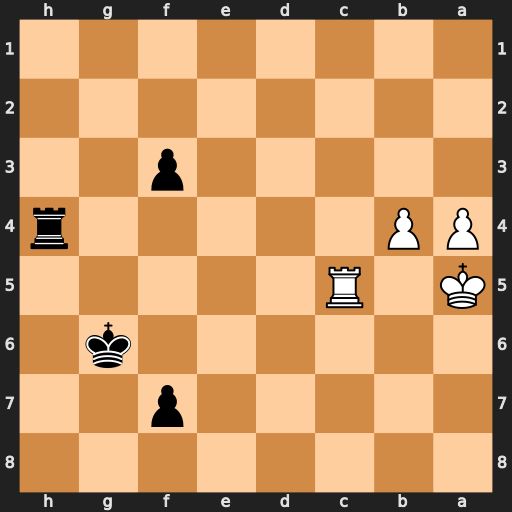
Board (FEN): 8/5p2/6k1/K1R5/PP5r/5p2/8/8
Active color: b
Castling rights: -
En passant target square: -
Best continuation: Rh5 Rxh5 Kxh5 b5 f2 b6 f1=Q